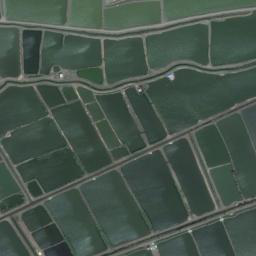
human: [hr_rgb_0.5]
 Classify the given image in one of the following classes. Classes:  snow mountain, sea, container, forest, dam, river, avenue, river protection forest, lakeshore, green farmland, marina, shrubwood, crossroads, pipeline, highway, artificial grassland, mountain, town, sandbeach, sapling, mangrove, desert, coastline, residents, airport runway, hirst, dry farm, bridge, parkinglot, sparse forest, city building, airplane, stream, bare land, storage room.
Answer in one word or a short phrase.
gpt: green farmland